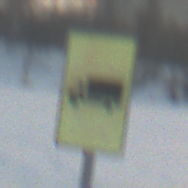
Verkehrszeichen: KFZZulaessigeGesamtmasse3Komma5TOhnePfeilsymbol
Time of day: SunriseSunset
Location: Outdoor (Nature)
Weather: PartlyCloudy
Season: NotSpecified
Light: Natural